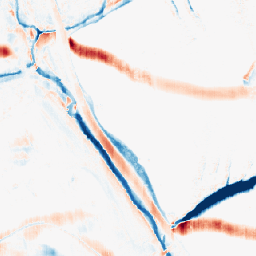
Category: morphological
Decomposition family: morphological_rect
Decomposition parameters: operation: average
width: 5
height: 20
Upsampling method: nearest
Upsampling parameters: scale: 4
Upsampling scale: 4